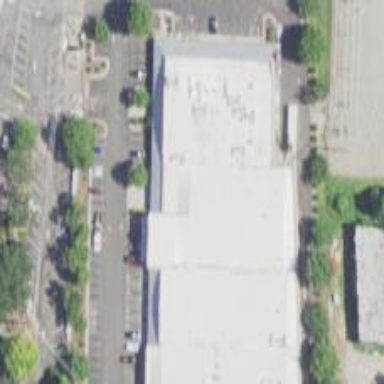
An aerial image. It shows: Commercial building.